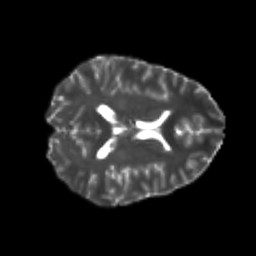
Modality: T2w
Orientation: axial
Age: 20
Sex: female
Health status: healthy
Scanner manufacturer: philips
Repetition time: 7.39 s
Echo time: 0.08599 s